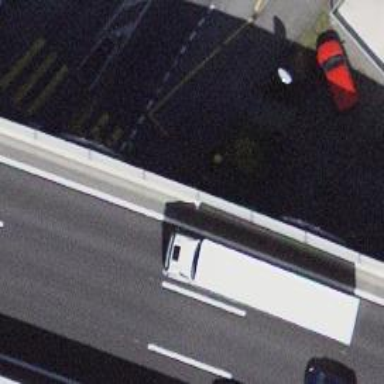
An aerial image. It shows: Kerb serving as barrier.